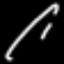
Label: leaf